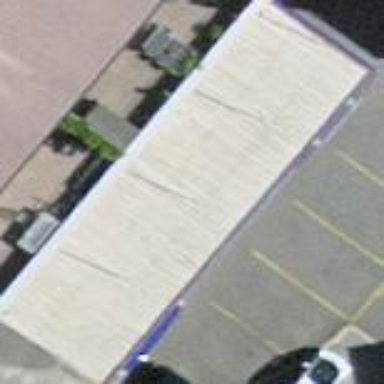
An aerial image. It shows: View of roof of building.